Interaction volume radius: 5 \u00c5
Interaction volume height: 25 \u00c5
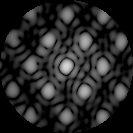
Disorder parameter: 0.2004